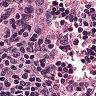
Metastatic tissue present: no